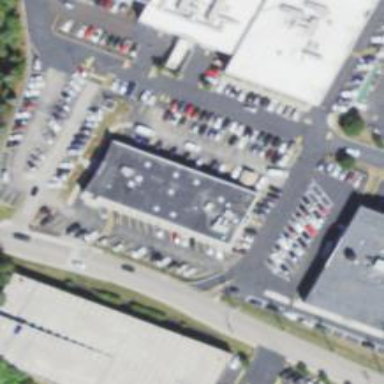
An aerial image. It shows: Commercial building.